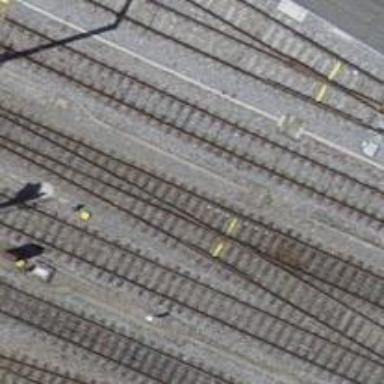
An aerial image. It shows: Single-track electrified railway siding with contact line for service.